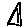
Label: triangle